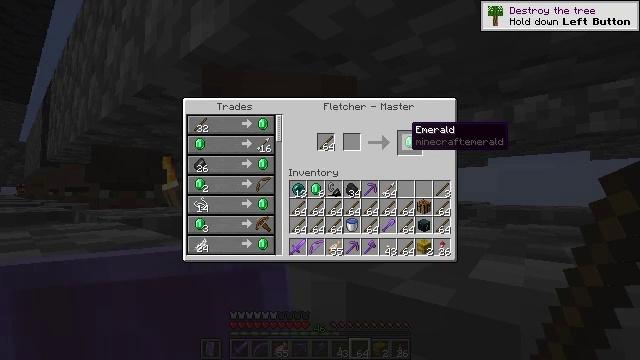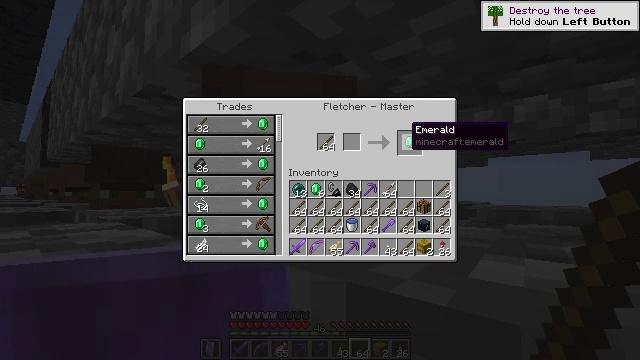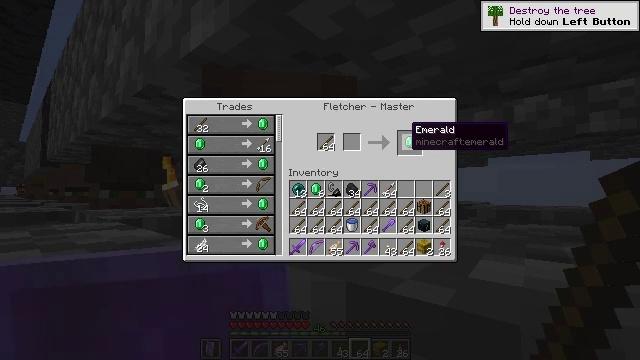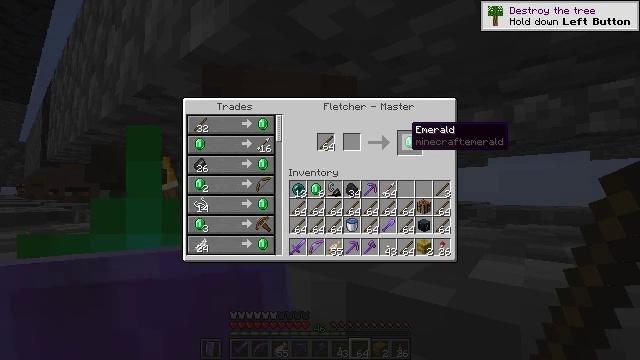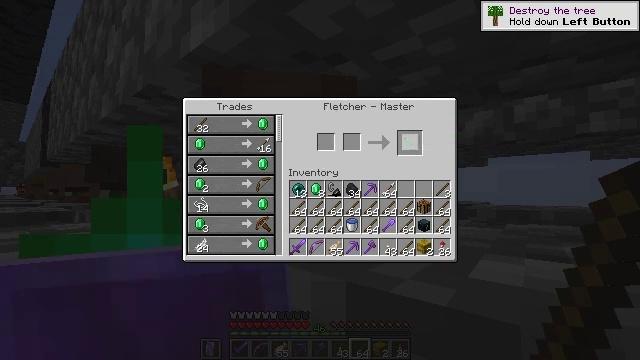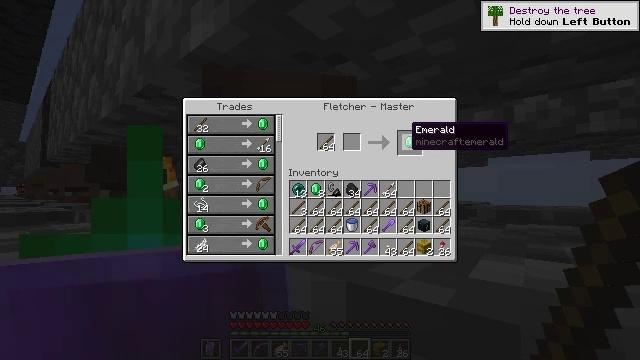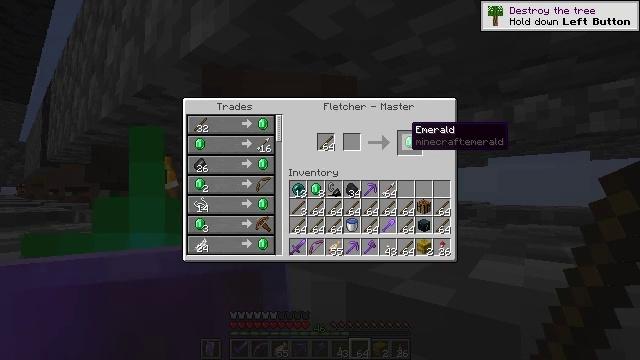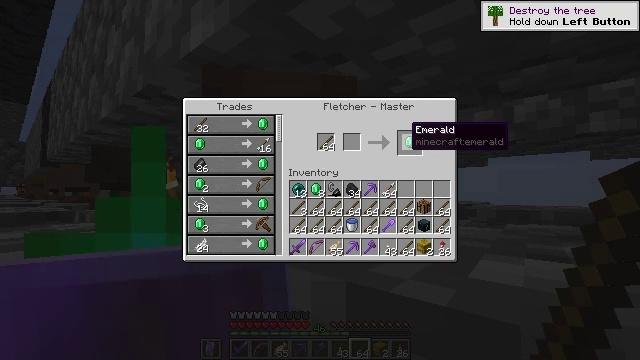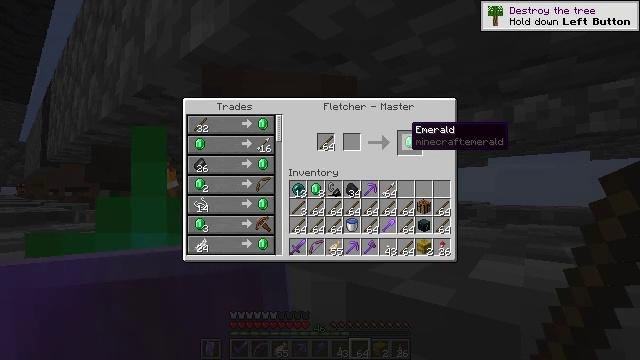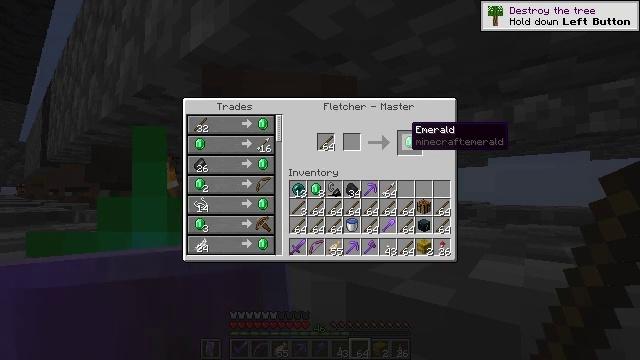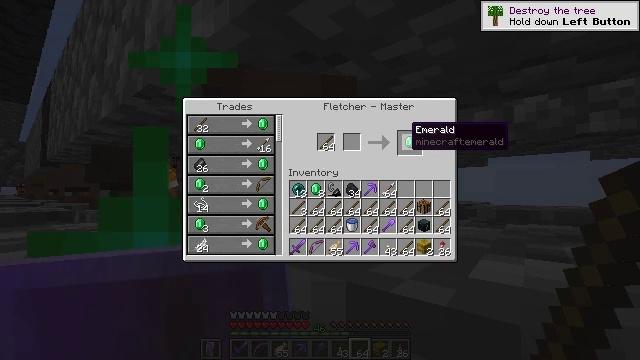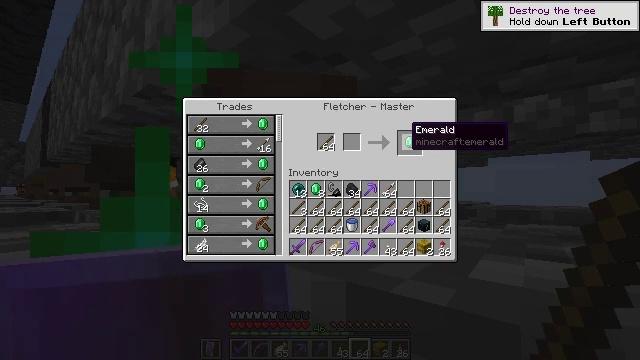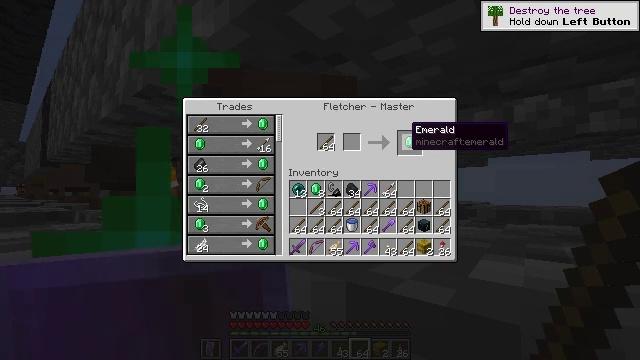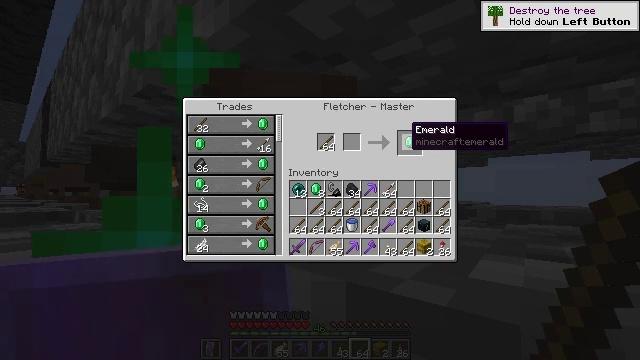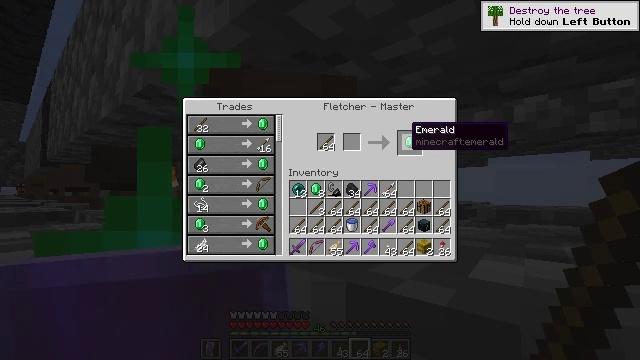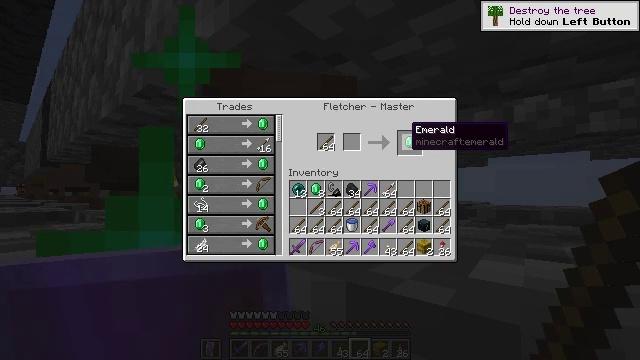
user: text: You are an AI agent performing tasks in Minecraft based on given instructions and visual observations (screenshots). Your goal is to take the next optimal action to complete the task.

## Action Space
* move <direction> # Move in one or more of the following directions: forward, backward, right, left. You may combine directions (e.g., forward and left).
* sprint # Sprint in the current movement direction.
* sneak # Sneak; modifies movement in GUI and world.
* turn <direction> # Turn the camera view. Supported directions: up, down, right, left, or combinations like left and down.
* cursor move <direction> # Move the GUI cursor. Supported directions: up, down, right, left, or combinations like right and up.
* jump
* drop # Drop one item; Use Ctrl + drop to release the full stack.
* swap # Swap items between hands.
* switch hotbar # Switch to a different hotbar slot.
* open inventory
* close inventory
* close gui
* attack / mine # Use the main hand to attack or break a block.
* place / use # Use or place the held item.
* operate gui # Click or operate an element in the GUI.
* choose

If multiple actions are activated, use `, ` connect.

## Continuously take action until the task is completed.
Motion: motion action
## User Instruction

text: Put necessary items in the crafting grid to craft an emerald.
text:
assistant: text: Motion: sneak, attack / mine, jump
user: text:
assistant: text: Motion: sneak, attack / mine, jump
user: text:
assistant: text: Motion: sneak, jump
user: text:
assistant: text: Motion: sneak, attack / mine, jump
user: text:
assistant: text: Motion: sneak, attack / mine, jump
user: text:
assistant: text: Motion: sneak, attack / mine
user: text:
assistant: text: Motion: sneak, attack / mine, jump
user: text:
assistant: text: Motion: sneak, attack / mine, jump
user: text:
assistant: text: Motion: sneak, attack / mine, jump
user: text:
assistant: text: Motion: sneak, attack / mine
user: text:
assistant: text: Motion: sneak, attack / mine, jump
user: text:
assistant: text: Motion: sneak, attack / mine, jump
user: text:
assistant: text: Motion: sneak, attack / mine, jump
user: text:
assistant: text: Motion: sneak, attack / mine, jump
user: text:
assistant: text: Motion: sneak, attack / mine, jump
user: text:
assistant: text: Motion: sneak, attack / mine, jump
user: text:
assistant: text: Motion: sneak, attack / mine
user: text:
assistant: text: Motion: sneak, jump
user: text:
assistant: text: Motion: sneak, attack / mine, jump
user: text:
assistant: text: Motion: sneak, attack / mine, jump
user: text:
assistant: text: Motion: sneak
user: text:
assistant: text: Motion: sneak, attack / mine, jump
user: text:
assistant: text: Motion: sneak, attack / mine, jump
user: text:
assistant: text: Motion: sneak, attack / mine
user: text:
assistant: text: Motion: sneak
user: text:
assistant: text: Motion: sneak, attack / mine, jump
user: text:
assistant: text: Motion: sneak, attack / mine, jump
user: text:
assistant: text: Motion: sneak, attack / mine, jump
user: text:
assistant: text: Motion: sneak, attack / mine
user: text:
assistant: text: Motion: sneak, attack / mine, jump